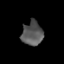
Tissue: lung
Cell type: Epithelial cells
Senescence score: 0.1694
Nuclear area (px): 497
Mean DAPI intensity: 87.183